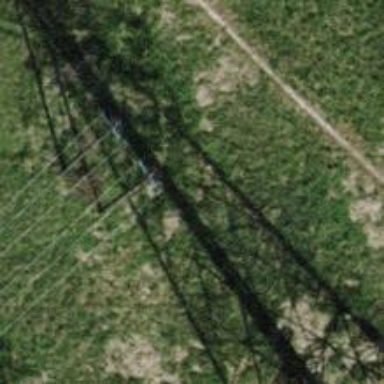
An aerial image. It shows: Power pole.